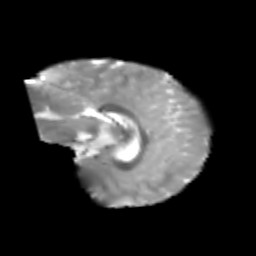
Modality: T2w
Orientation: sagittal
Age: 7
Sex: male
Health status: healthy